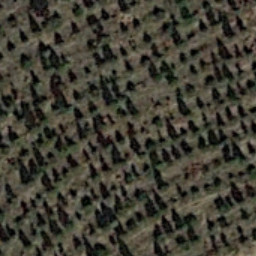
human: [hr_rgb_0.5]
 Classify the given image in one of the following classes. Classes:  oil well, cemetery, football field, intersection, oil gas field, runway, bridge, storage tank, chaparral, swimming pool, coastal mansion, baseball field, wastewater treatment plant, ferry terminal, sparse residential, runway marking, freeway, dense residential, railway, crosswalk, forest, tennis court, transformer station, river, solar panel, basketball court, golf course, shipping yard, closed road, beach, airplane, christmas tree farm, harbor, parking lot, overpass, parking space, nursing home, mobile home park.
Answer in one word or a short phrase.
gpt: christmas tree farm